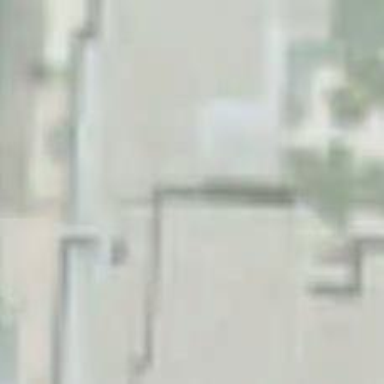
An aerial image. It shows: Part of building.